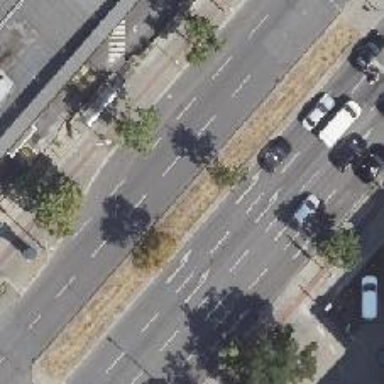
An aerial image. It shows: Tertiary road with asphalt surface. There is cycle track on the right side of the road.